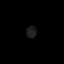
Tissue: lung
Cell type: T cells
Senescence score: 0.1907
Nuclear area (px): 119
Mean DAPI intensity: 29.261